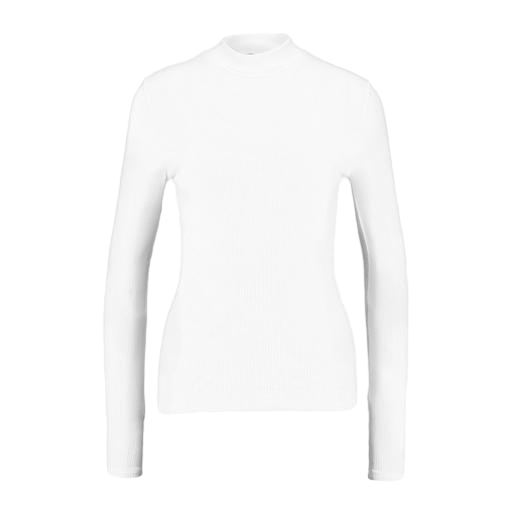
white polo-neck top, high-neck ribbed-jersey t-shirt, white plus size mock-neck top only macy, white background